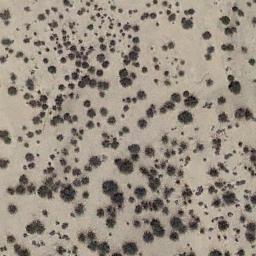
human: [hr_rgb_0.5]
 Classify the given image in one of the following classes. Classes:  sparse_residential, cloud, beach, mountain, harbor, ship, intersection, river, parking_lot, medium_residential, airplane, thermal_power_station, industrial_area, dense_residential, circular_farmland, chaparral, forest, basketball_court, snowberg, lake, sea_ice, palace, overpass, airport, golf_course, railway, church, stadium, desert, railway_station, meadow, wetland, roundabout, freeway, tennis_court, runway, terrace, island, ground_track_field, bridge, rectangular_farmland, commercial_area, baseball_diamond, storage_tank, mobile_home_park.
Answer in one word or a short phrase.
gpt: chaparral